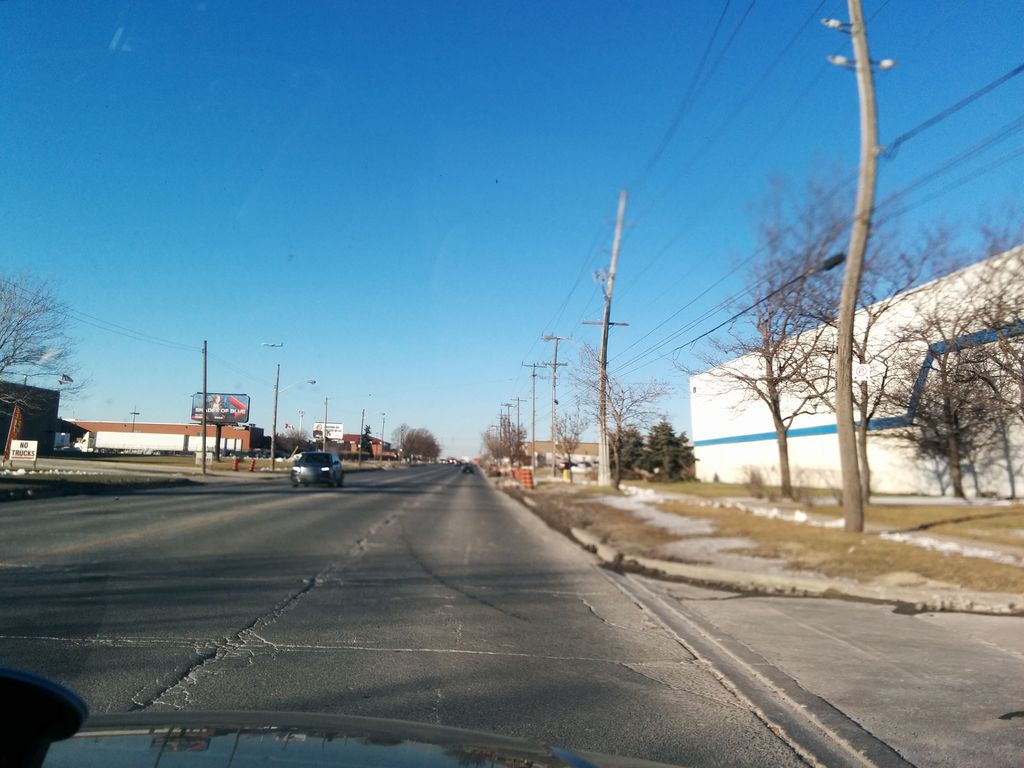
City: toronto